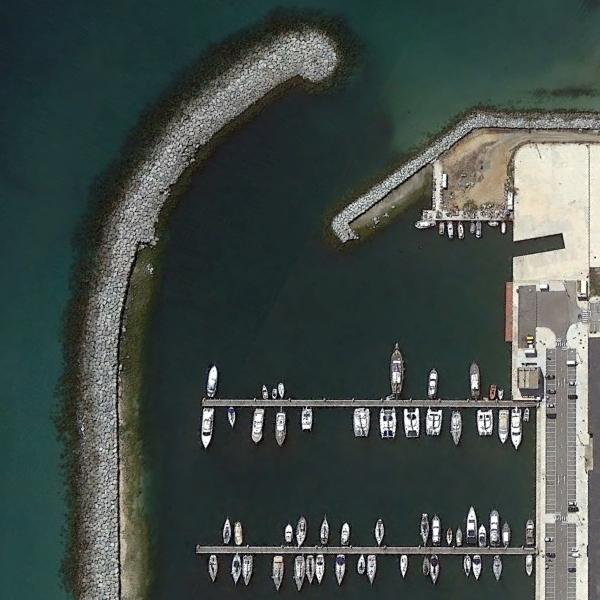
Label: Port